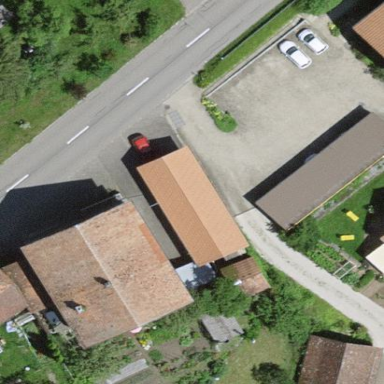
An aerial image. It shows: Barn.